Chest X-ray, PA view. Patient: 49 years old, sex M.
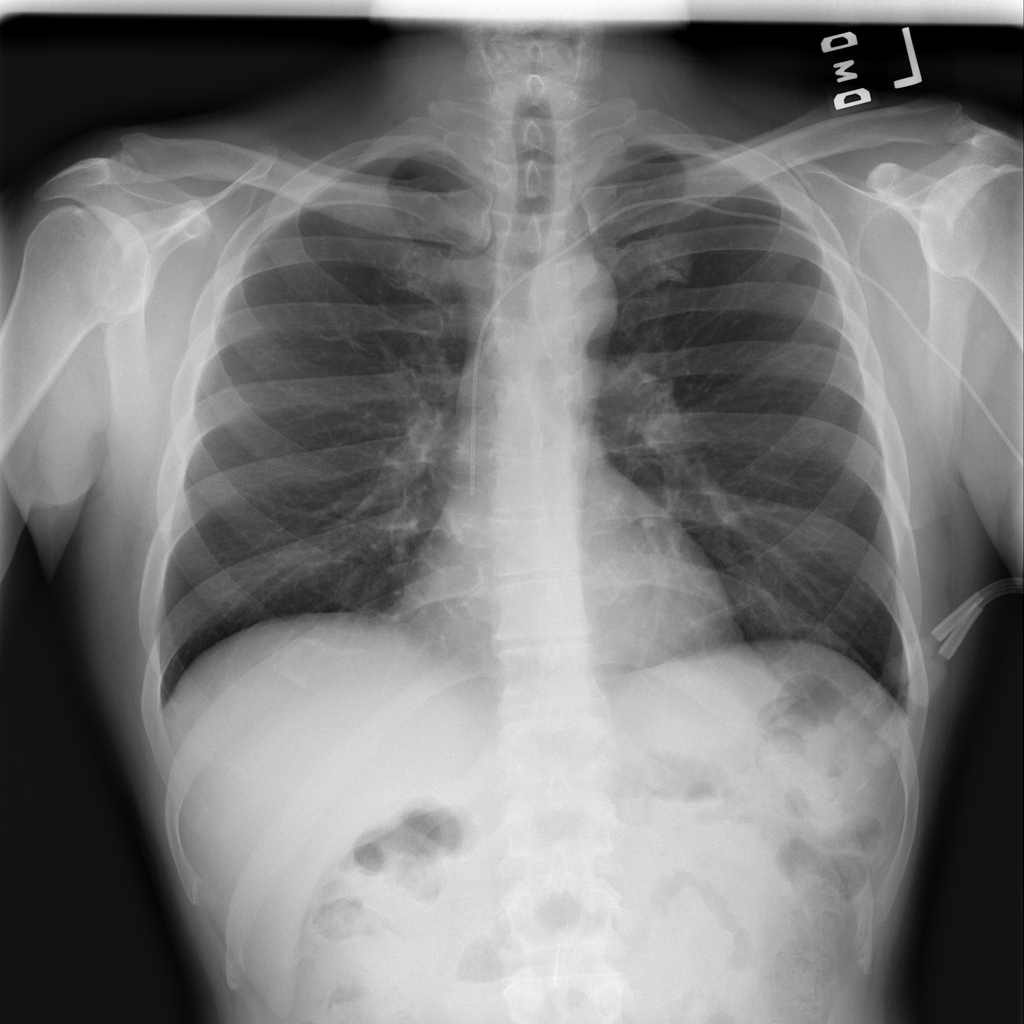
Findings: No Finding